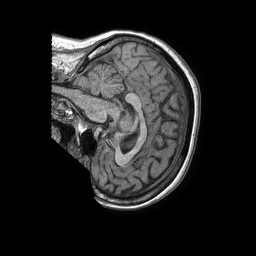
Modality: T1w
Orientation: sagittal
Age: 42
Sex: female
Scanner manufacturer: philips
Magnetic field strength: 1.5 T
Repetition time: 0.007757 s
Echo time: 0.00354 s